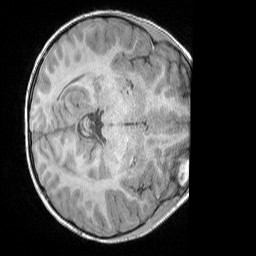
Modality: T1w
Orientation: axial
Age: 7
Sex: male
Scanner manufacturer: siemens
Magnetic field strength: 3 T
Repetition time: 1.65 s
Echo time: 0.00203 s